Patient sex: M
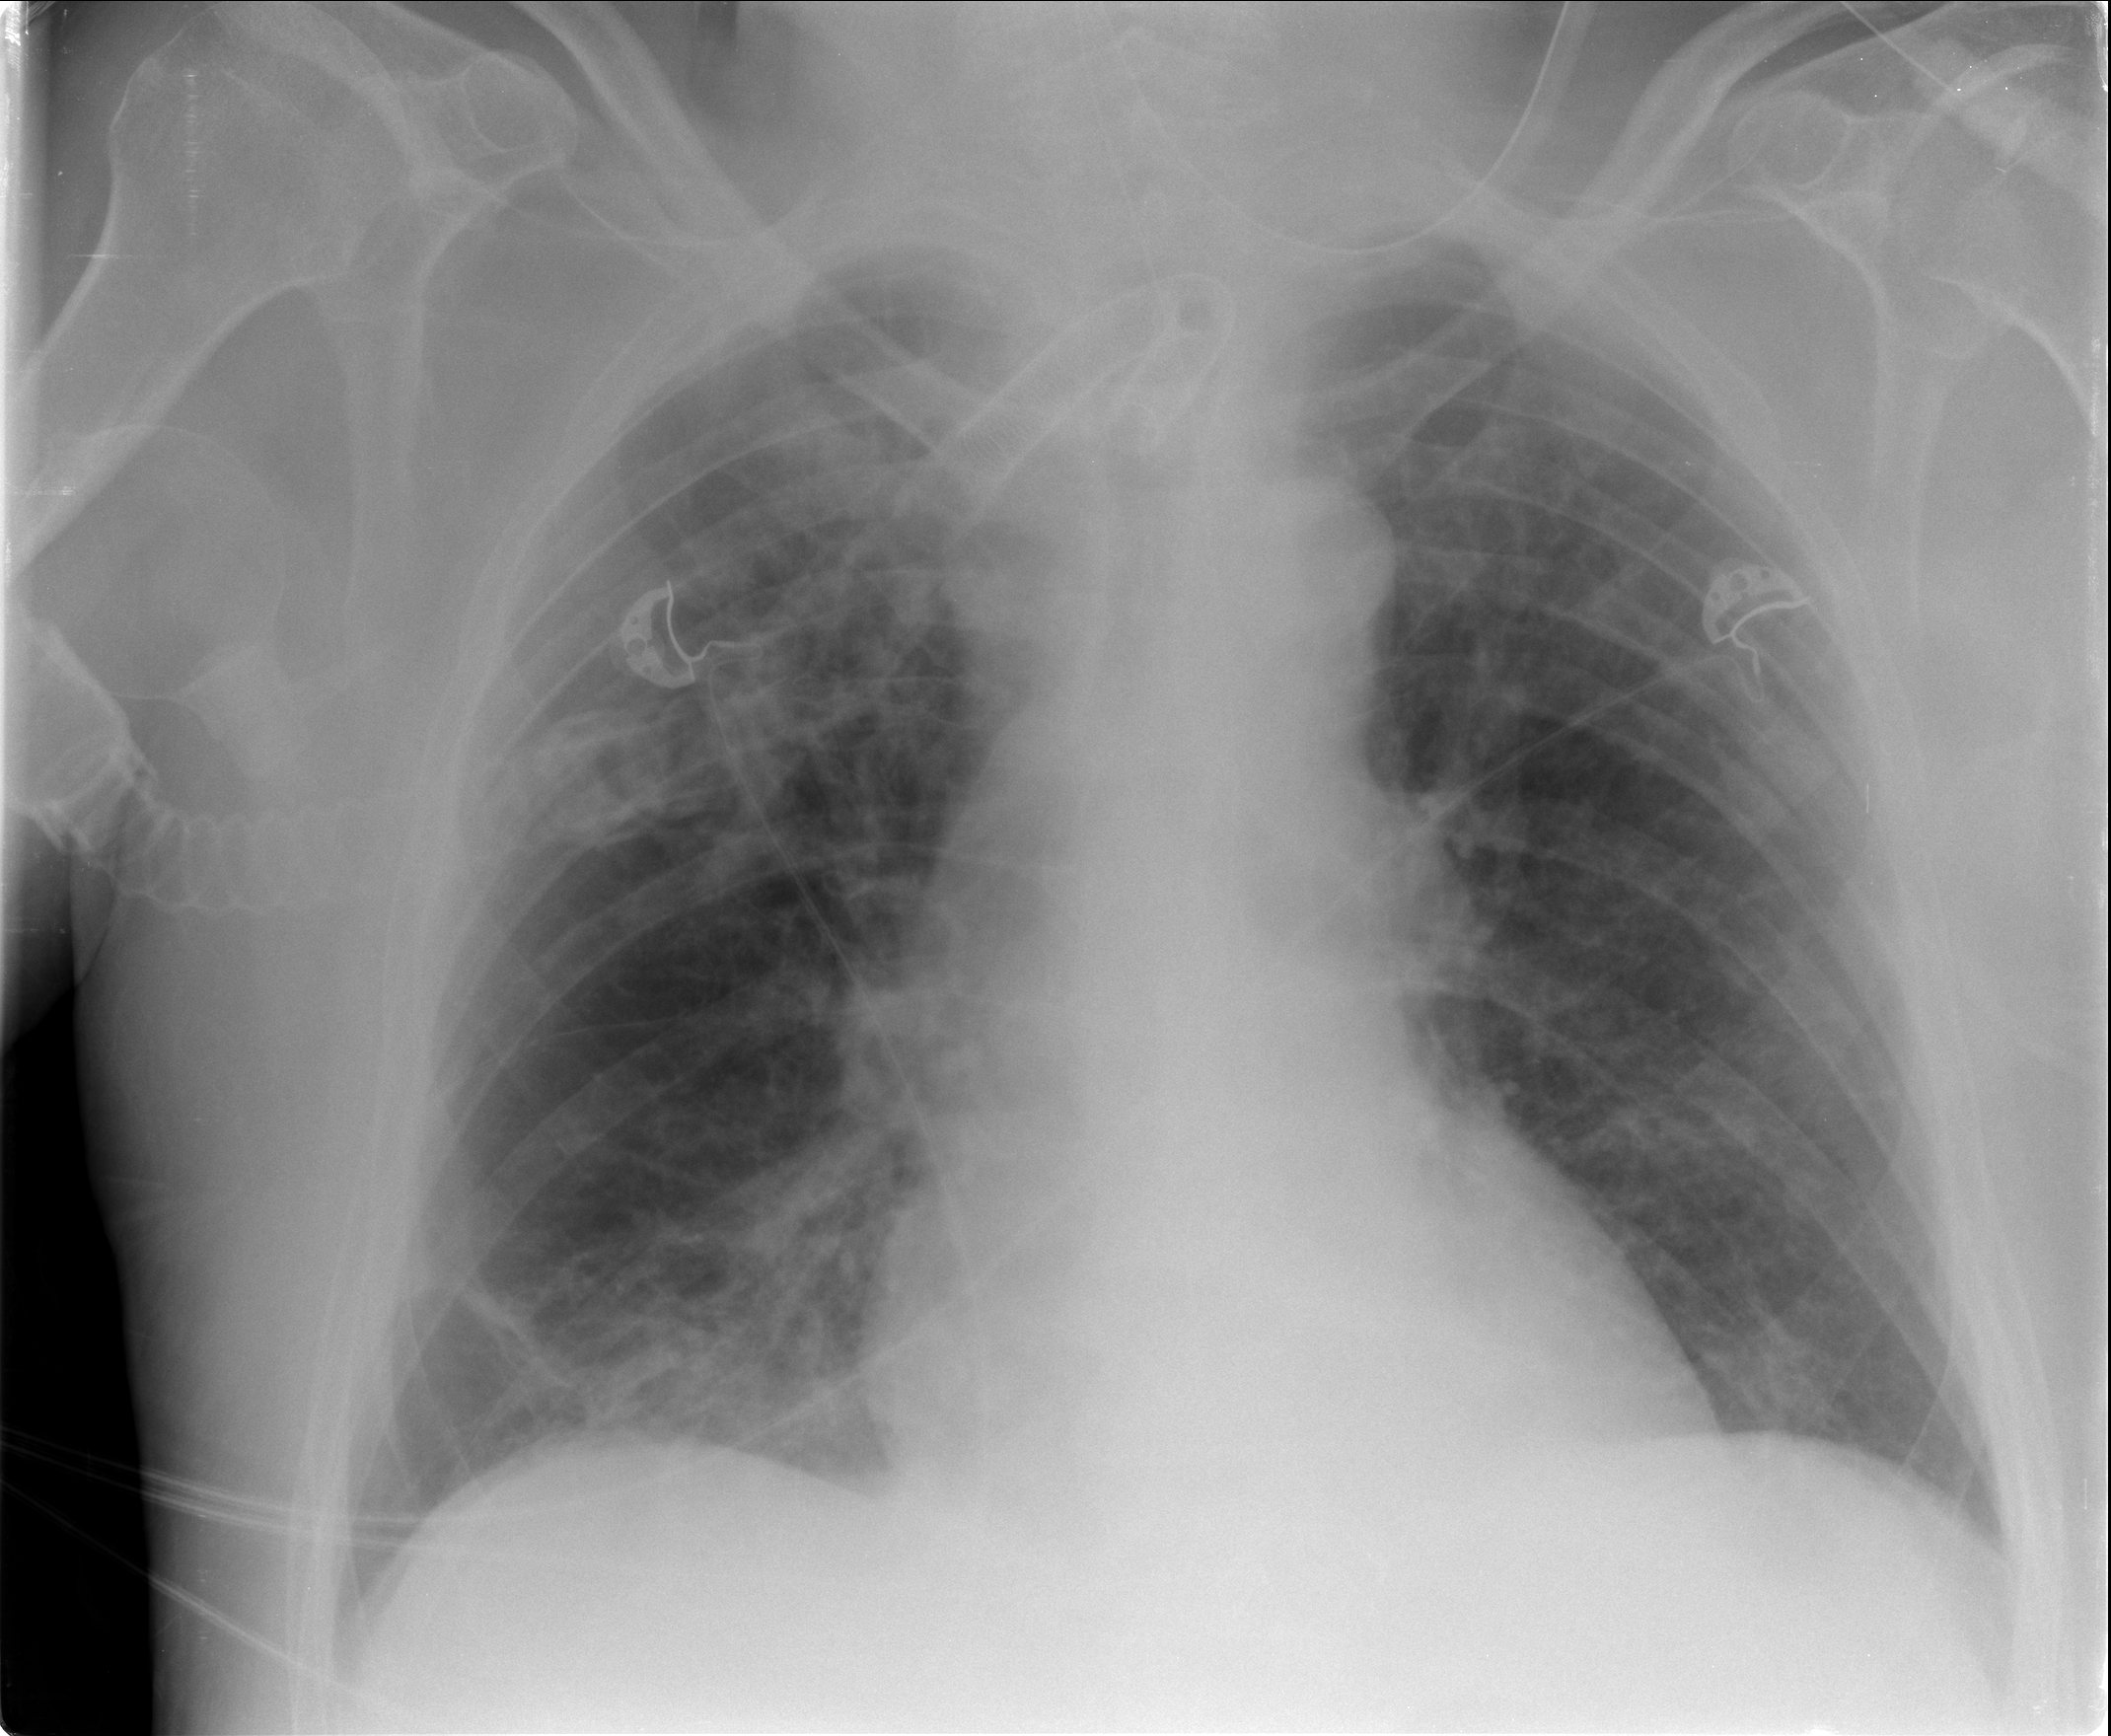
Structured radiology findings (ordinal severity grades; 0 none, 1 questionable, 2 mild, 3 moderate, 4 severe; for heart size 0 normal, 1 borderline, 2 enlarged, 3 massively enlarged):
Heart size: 0
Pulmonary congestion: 1
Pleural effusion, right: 0
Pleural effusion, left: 0
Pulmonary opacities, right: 2
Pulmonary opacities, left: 0
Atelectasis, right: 2
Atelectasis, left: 0